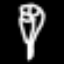
Label: leaf